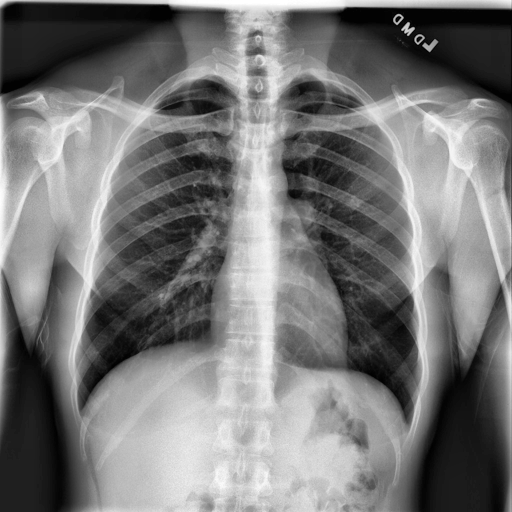
Finding: NORMAL